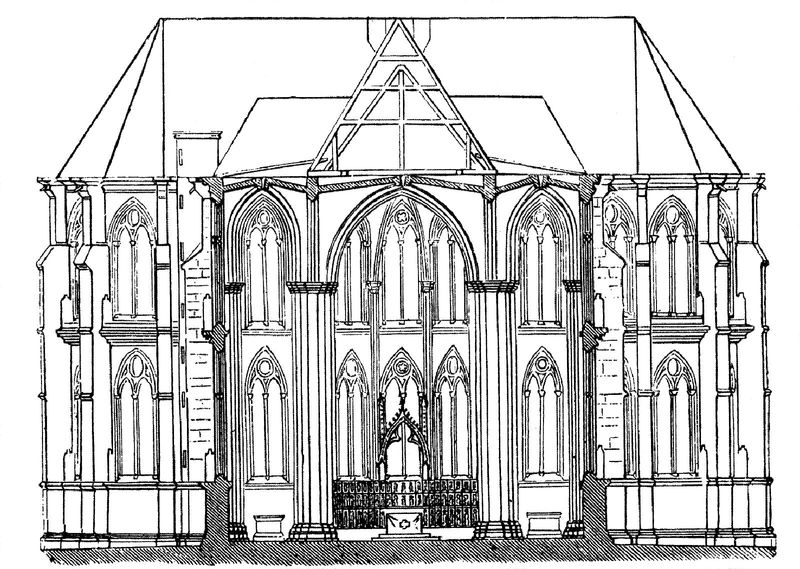
Titel: Elisabethkirche in Marburg
Standort: Marburg, Elisabethkirche (EU - D - H)
Schlagwörter: fenster, holz, pfeiler, skizze, säulen, zeichnung, dach, gebäude, haus, architektur, stein, kirche, front, gotik, ansicht, balken, bögen, dom, schwarzweiß, dachstuhl, entwurf, altar, kathedrale, portal, gotisch, spitzbogen, umlauf, kapelle, plan, gothik, streben, querschnitt, bau, gibel, maßwerk, aufriss, tympanon, querschiff, retabel, schnitzaltar, chorgang, kirchhe